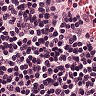
Metastatic tissue present: no